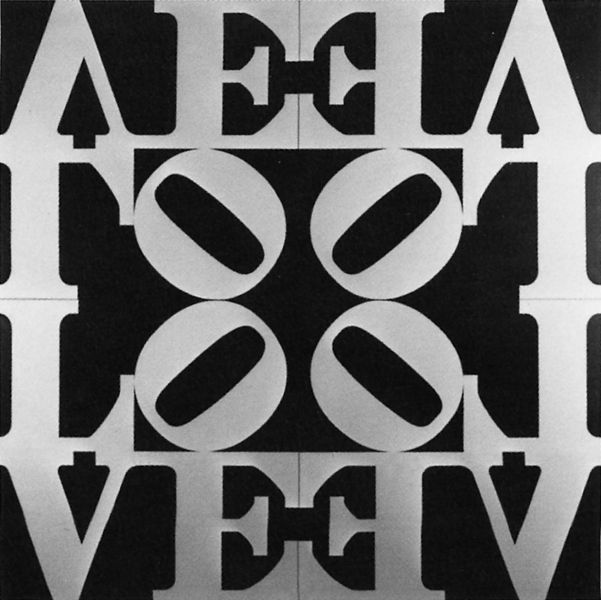
Titel: LOVE Rising (Black and White Love Wall)
Künstler: Robert Indiana
Institution: Wien, Museum Moderner Kunst, Stiftung Ludwig
Schlagwörter: weiß, grau, schwarz, spiegel, spiegelbild, abstrakt, monochrom, symmetrie, vier, schwarz weiss, buchstaben, spiegelverkehrt, mittelpunkt, quadrat, doppelt, pop art, statisch, klappen, andy, warhol, verspiegelt, t, a, e, l, o, 4, lo, v, klappbild, love, ve, vierfach